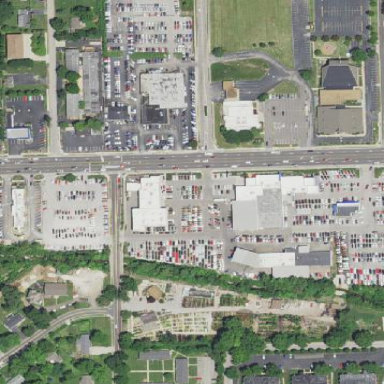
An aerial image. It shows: Commercial area.